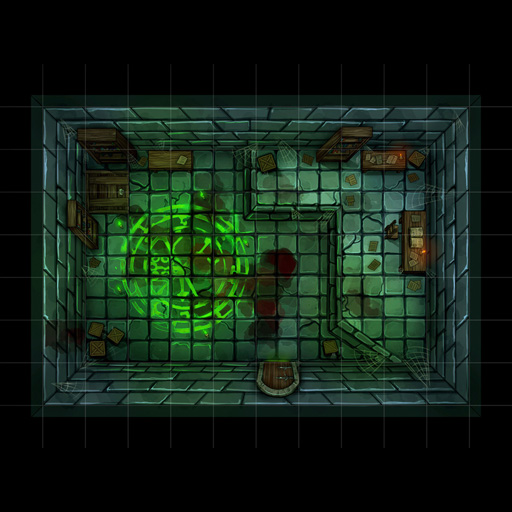
A D&D Grid Map small room black background bloodstain south door glowing green runes torches (Summoning Room Map)